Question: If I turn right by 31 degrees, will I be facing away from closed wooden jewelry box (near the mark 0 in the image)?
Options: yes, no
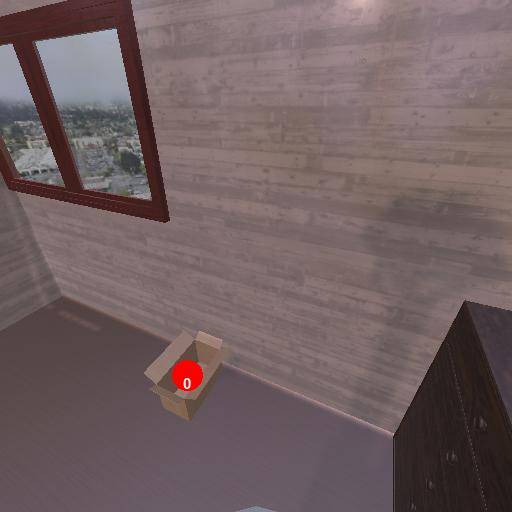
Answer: yes